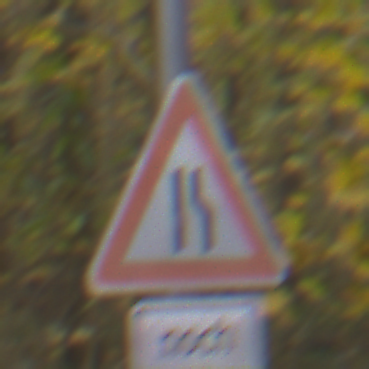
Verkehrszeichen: EinseitigVerengteFahrbahnRechts
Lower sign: LaengeEinerStrecke3
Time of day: MorningAfternoon
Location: Outdoor (Nature)
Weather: Overcast
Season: Autumn
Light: Natural